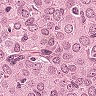
Metastatic tissue present: yes